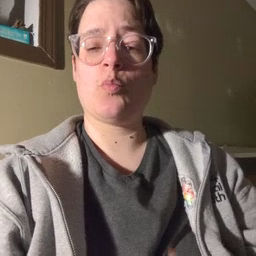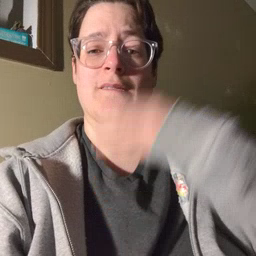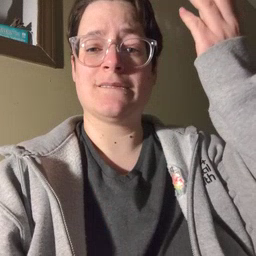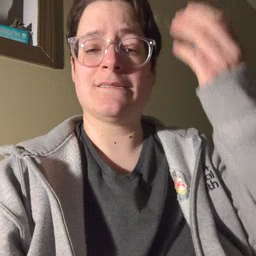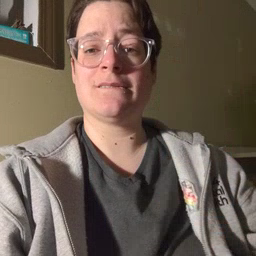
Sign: giraffe